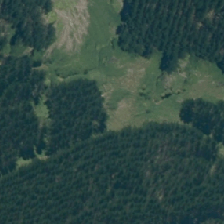
Land cover: low_producing_grassland